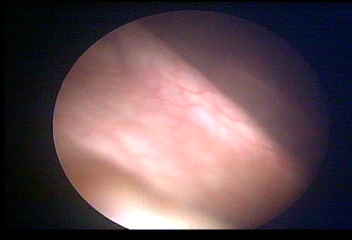
Modality: WLC
Class: Normal mucosa
Bladder cancer association: No